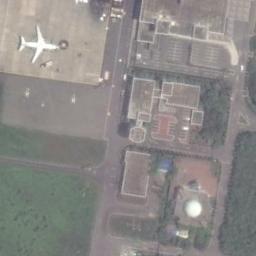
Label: airplane